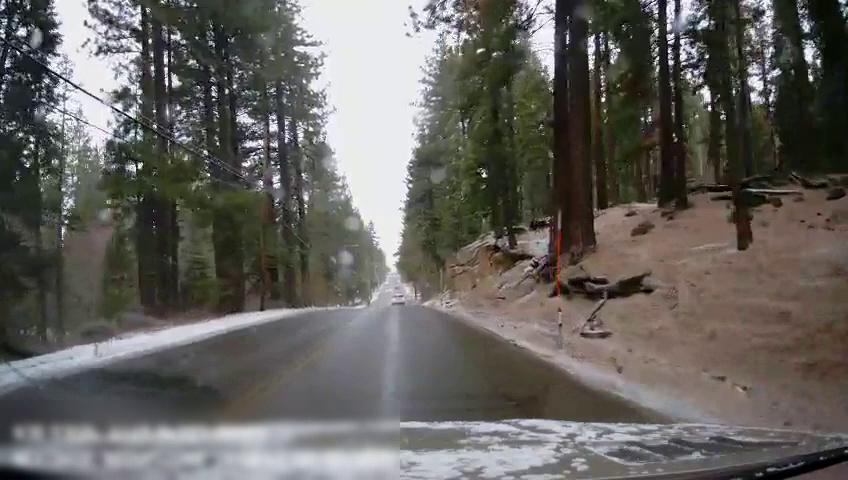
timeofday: Day
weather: Snowy
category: Vehicles | SUV
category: Drivable Space